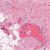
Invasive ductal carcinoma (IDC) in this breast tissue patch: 0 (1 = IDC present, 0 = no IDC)